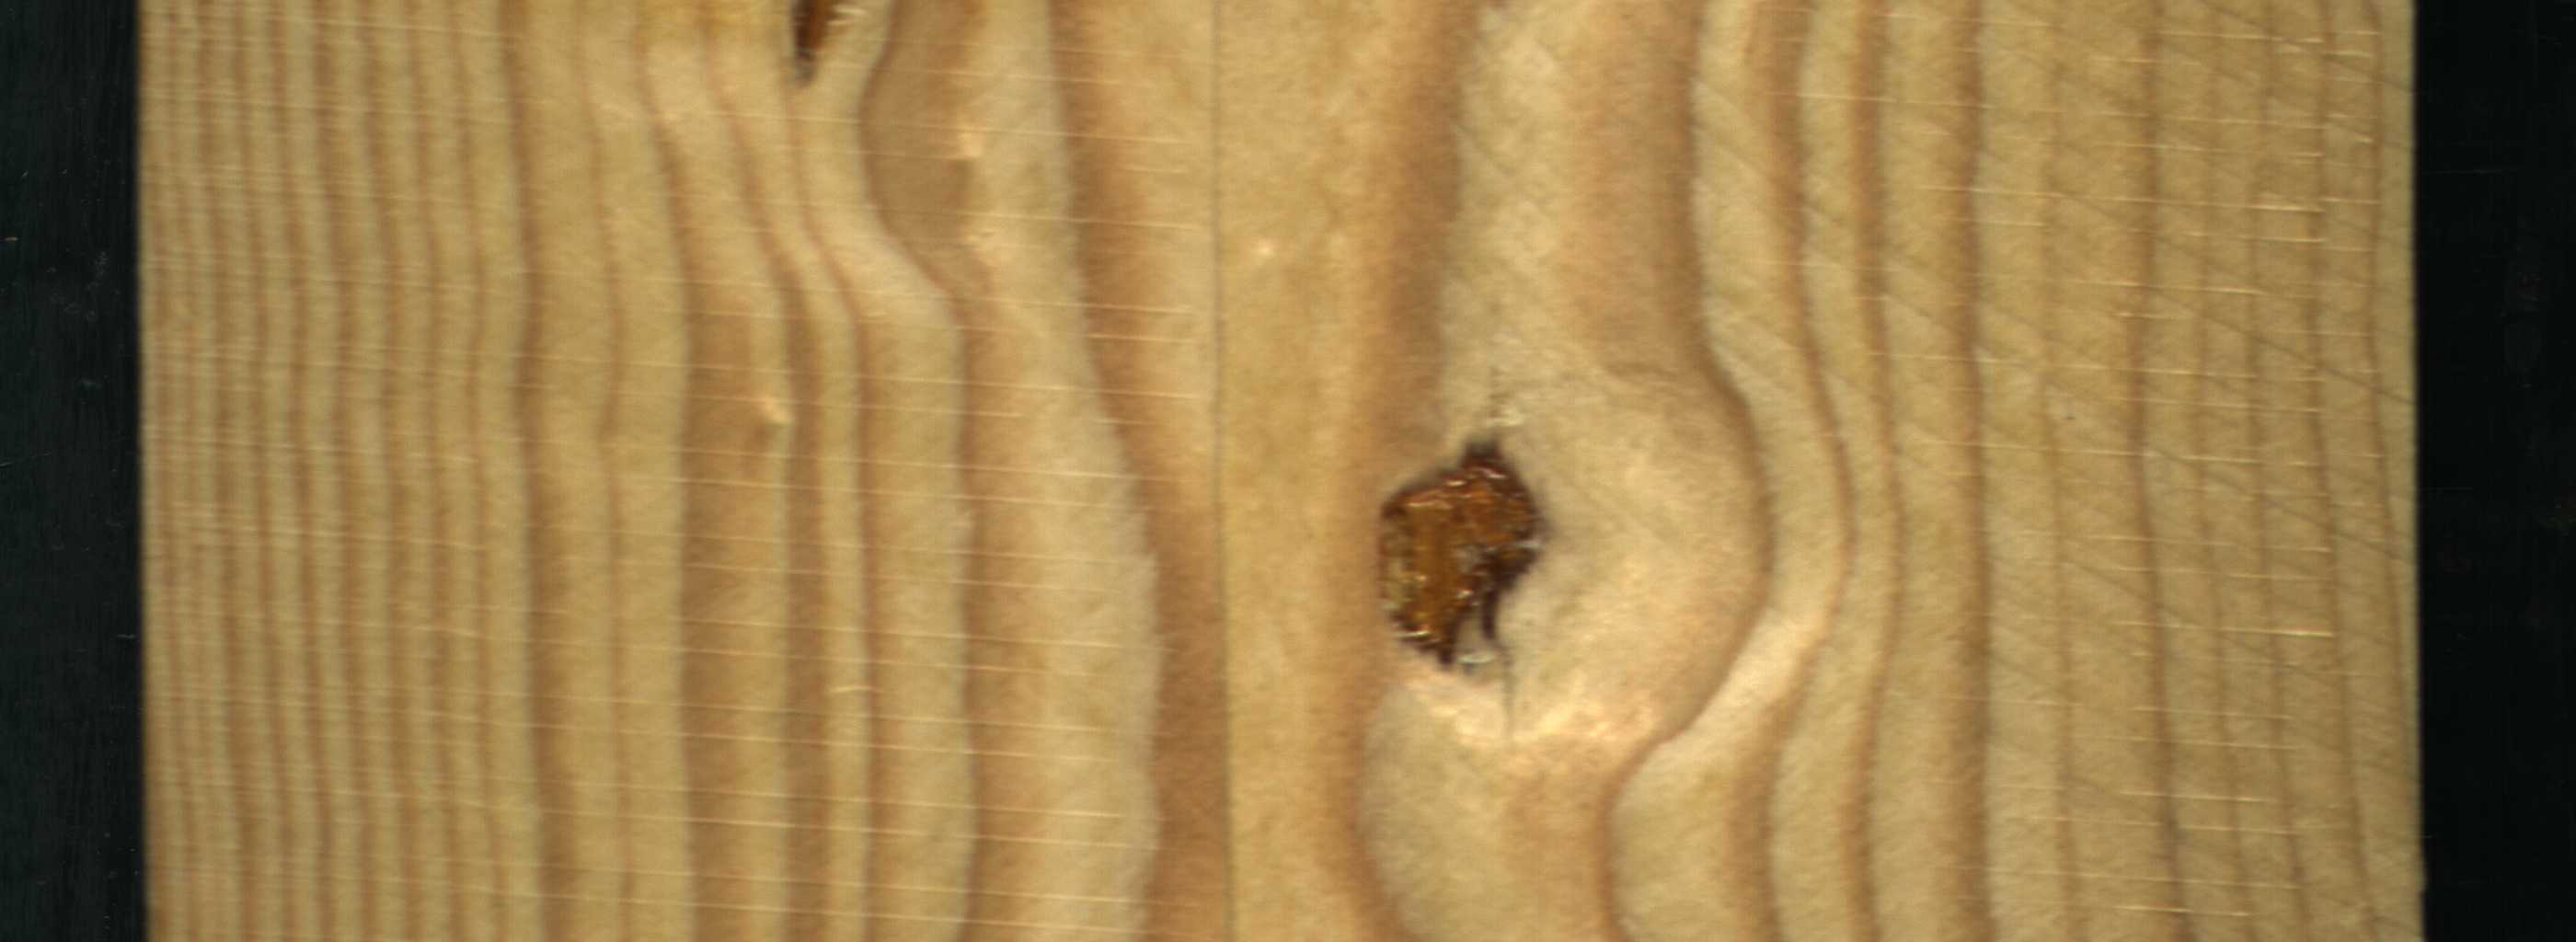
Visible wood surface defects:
resin
resin